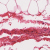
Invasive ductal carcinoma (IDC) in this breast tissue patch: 0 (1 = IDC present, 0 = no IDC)